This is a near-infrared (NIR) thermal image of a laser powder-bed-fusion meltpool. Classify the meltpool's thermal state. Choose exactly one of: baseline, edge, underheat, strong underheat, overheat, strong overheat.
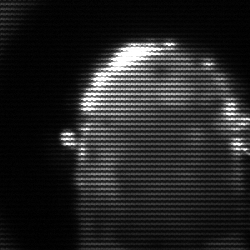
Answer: baseline